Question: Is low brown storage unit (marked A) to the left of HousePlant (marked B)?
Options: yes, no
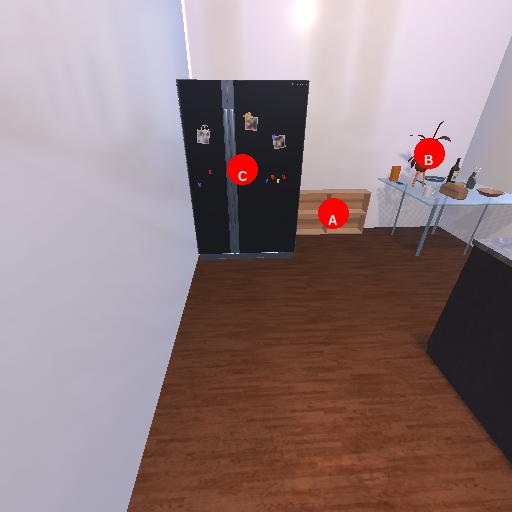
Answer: yes